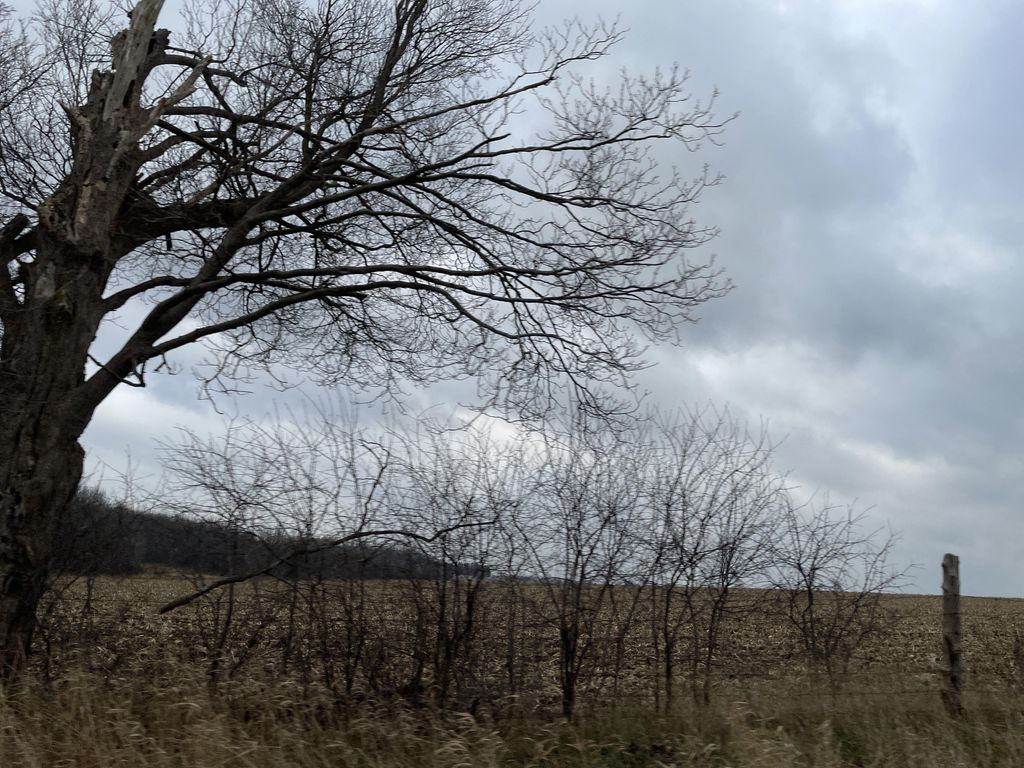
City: kitchener-waterloo